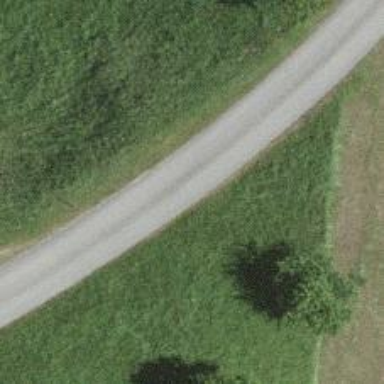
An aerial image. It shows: Well-maintained track road with grade 1 tracktype.